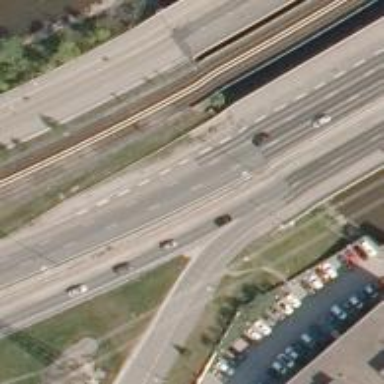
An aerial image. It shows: Trunk link road with asphalt surface.